Aerial crown-view tile of a tropical tree (Barro Colorado Island, Panama), acquired 20250915:
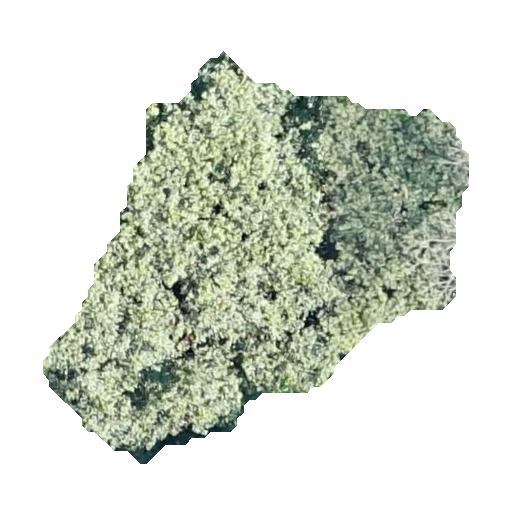
Species: Apeiba membranacea
GBIF accepted scientific name: Apeiba membranacea
Crown area: 149.332 m²